Question: I've been trying to make the following test pass for the last hour, but I can't seem to make it work:
'''
[Fact]
public async void TestDetachedRecordsArentUpdatedWithoutIDs()
{
var options = new DbContextOptionsBuilder<ClientContext>()
.UseInMemoryDatabase(databaseName: "cant_update_detached_clients_with_bankinfos")
.Options;
int clientID, bankInfoID;
using(var context = new ClientContext(options))
{
var service = new ClientService(context);
var bankInfo = new BankInfo { RoutingNumber = "12345" };
var client = new Client { FirstName = "Javier", LastName = "Garcia", BankInfo = bankInfo };
await service.Save(client);
clientID = client.ID;
bankInfoID = client.BankInfo.ID;
}
using(var context = new ClientContext(options))
{
var service = new ClientService(context);
var bankInfo = new BankInfo { RoutingNumber = "Modified" };
var client = new Client { ID = clientID, FirstName = "Modified", BankInfo = bankInfo };
try
{
await service.Save(client);
}
catch (System.InvalidOperationException ex)
{
var expected = "The property 'ID' on entity type 'BankInfo' is part of a key and so cannot be modified or marked as modified.";
Assert.Contains(expected, ex.Message);
}
}
}
'''
The issue I'm finding is that I can't seem to catch the exception. This is the result of the test every time I run it:

To give a little extra context, when 'ClientService::Save' is called, it calls a method called 'HandleDisconnectedEntities', which blows up when the below line runs:
'''
94: _context.Entry(existingClient.BankInfo).CurrentValues.SetValues(client.BankInfo);
'''
I do understand the nature of the exception, but I don't understand why my test would not be able to catch it. Any insight is greatly appreciated!
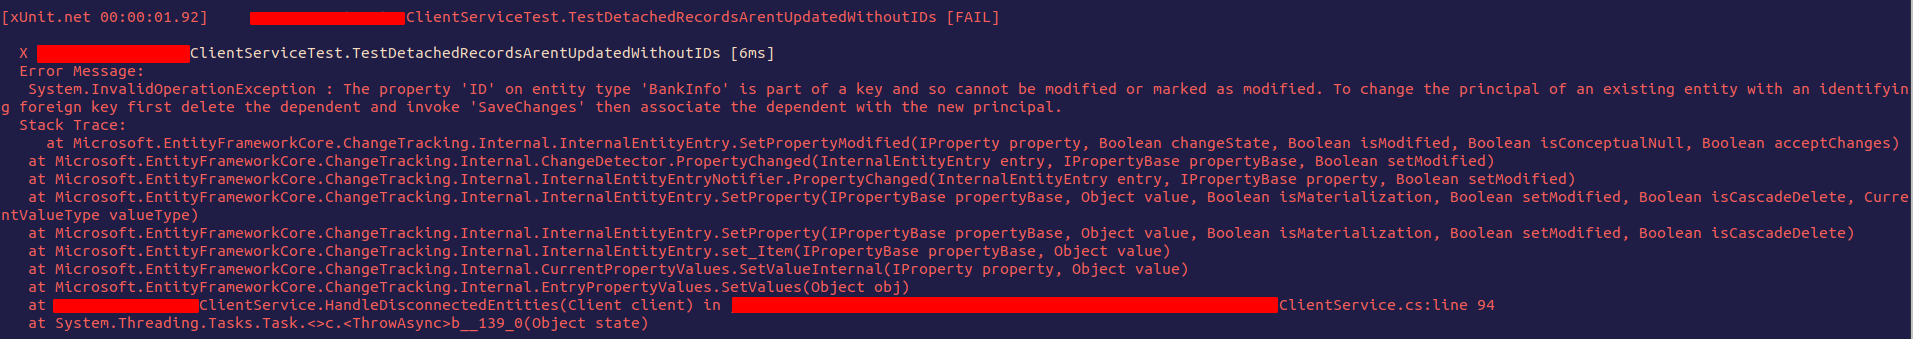
Answer: The issue because of the 'async void' of the test definition.
'''
public async void TestDetachedRecordsArentUpdatedWithoutIDs() { ...
'''
> Async void methods have different error-handling semantics. When an exception is thrown out of an 'async Task' or 'async Task<T>' method, that exception is captured and placed on the Task object. With 'async void' methods, there is no 'Task' object, so any exceptions thrown out of an 'async void' method will be raised directly on the 'SynchronizationContext' that was active when the 'async void' method started.Exceptions from an Async Void Method Can't Be Caught with Catch
For example
'''
private async void ThrowExceptionAsync()
{
throw new InvalidOperationException();
}
public void AsyncVoidExceptions_CannotBeCaughtByCatch()
{
try
{
ThrowExceptionAsync();
}
catch (Exception)
{
// The exception is never caught here!
throw;
}
}
'''
Change the test to use 'Task' instead
'''
public async Task TestDetachedRecordsArentUpdatedWithoutIDs() {
//...
}
'''
Reference <URL>